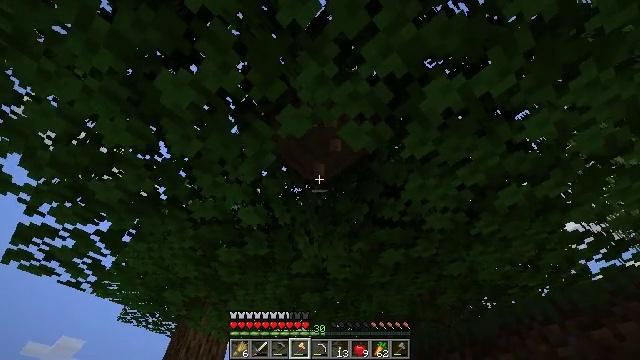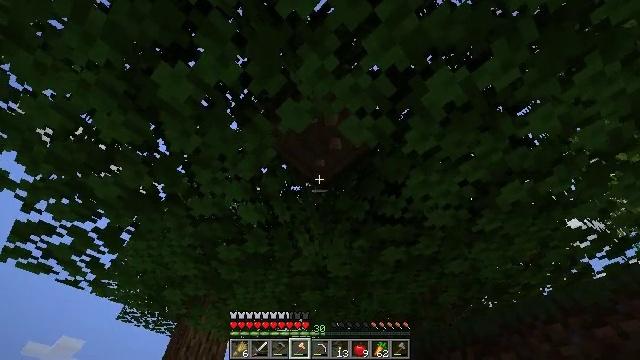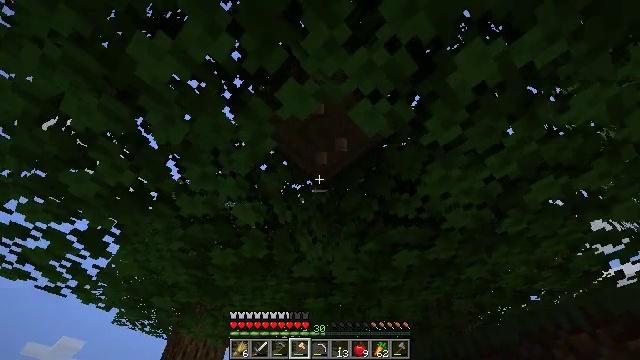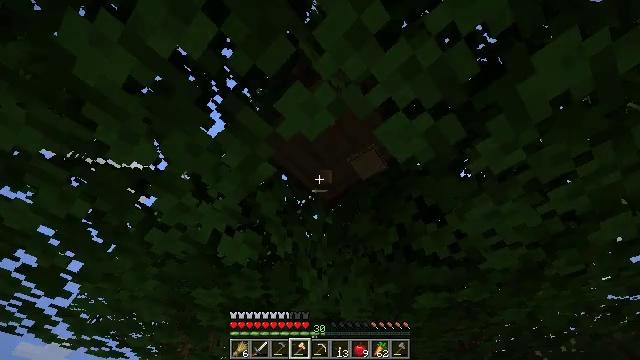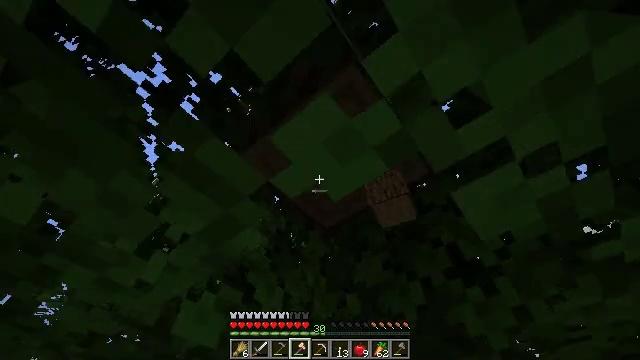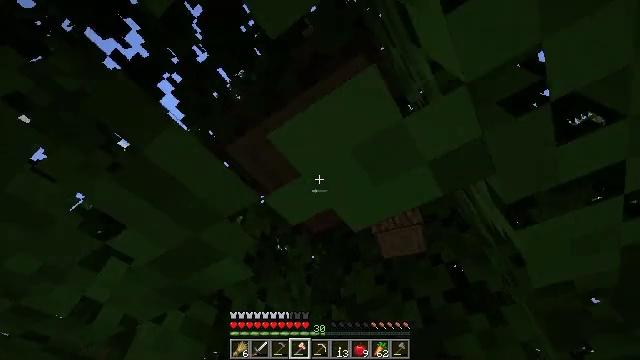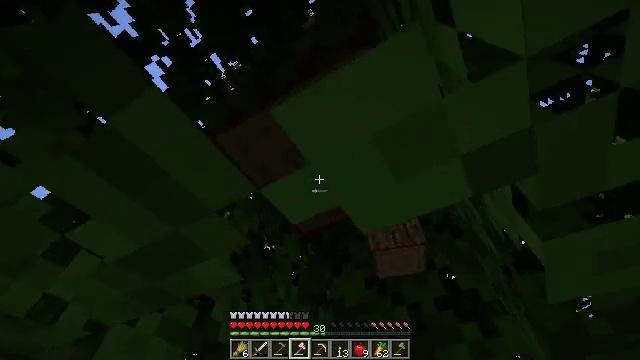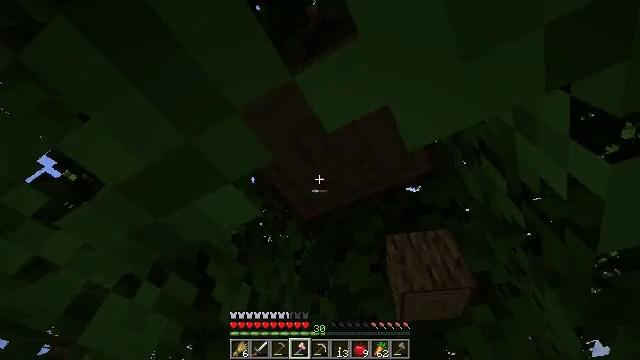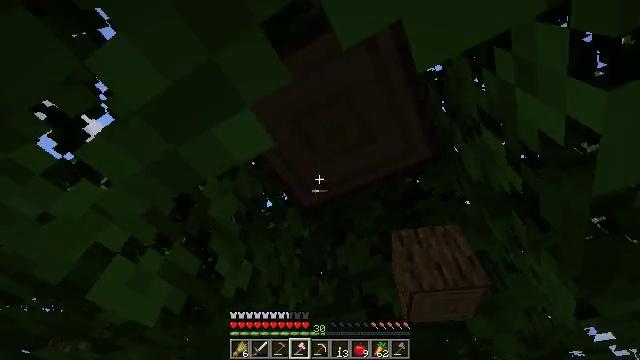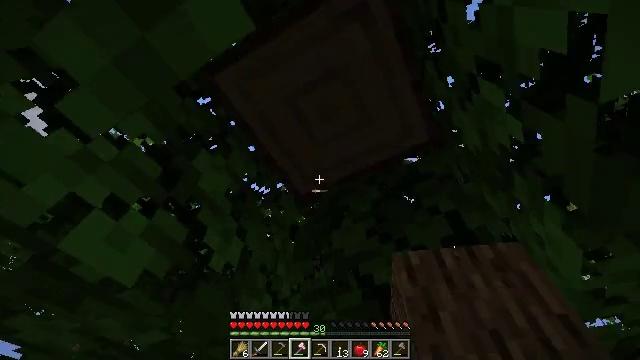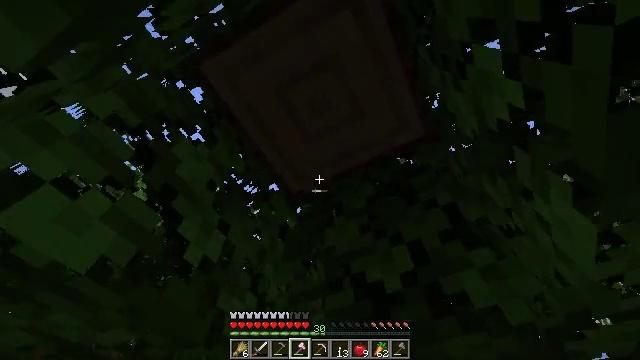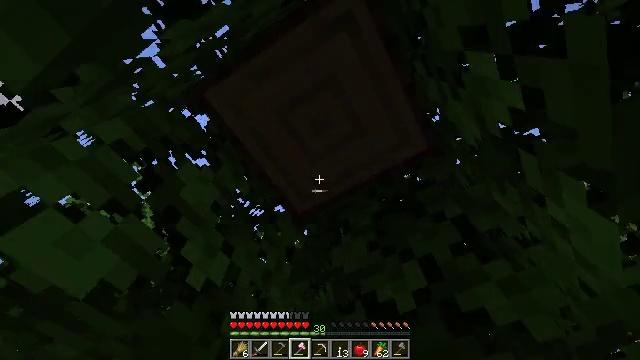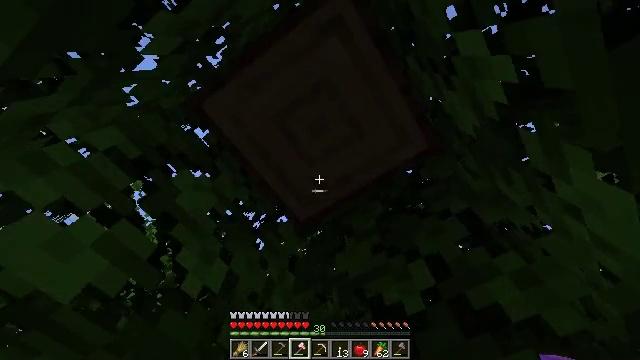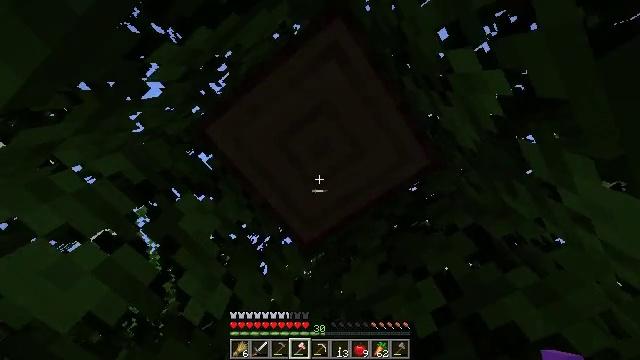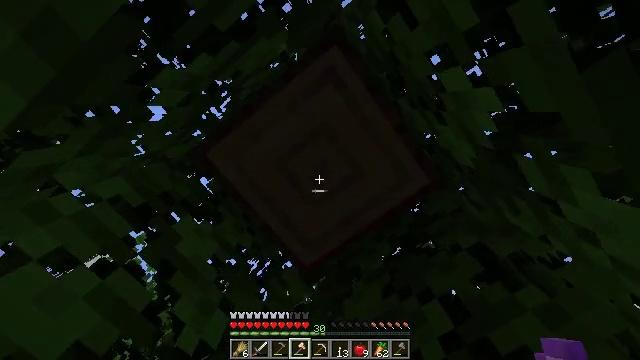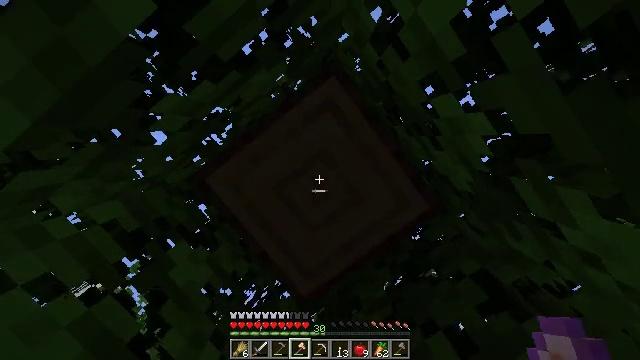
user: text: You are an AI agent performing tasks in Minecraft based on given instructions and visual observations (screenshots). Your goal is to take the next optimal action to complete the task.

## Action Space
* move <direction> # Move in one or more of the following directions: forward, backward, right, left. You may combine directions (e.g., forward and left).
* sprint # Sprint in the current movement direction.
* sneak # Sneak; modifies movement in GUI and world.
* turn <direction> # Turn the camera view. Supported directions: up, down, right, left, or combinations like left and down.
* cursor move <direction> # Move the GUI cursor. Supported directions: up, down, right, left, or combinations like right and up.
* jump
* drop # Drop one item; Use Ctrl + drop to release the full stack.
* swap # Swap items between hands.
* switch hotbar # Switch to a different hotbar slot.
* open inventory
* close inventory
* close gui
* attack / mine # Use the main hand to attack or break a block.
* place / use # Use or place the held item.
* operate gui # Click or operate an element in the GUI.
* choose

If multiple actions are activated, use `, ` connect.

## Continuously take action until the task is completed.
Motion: motion action
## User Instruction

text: Chop down the oak log.
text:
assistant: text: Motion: move forward
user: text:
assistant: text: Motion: move forward, jump
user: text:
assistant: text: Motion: move forward, jump
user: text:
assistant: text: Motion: move forward, turn right, jump
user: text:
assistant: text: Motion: move forward, turn right, jump
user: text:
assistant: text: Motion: move forward and move right, turn right
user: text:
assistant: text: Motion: move forward and move right, turn right
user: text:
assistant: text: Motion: move forward and move right
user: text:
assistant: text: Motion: move forward and move right, turn up
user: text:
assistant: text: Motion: turn up
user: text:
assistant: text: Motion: turn left and up
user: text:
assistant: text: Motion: turn left and up
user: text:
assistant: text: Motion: turn left and up
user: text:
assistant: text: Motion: turn left and up
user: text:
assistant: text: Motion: turn up
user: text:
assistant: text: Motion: turn up
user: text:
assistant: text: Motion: attack / mine
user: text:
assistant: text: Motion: attack / mine
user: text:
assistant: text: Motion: attack / mine
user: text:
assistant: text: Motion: attack / mine
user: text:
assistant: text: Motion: attack / mine
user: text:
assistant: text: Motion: attack / mine
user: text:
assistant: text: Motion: attack / mine
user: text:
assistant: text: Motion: attack / mine
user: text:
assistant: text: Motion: attack / mine
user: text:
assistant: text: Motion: attack / mine
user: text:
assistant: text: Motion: attack / mine
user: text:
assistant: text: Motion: attack / mine
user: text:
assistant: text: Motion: attack / mine
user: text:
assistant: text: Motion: attack / mine